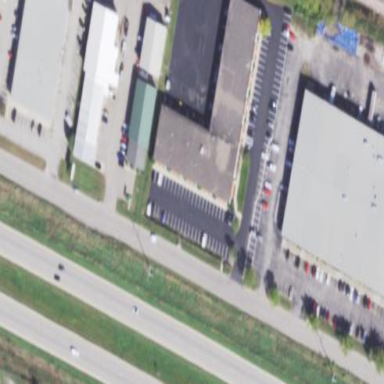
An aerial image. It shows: Retail building.